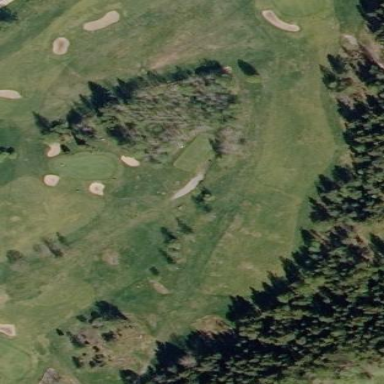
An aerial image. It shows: Golf fairway surrounded by grass.